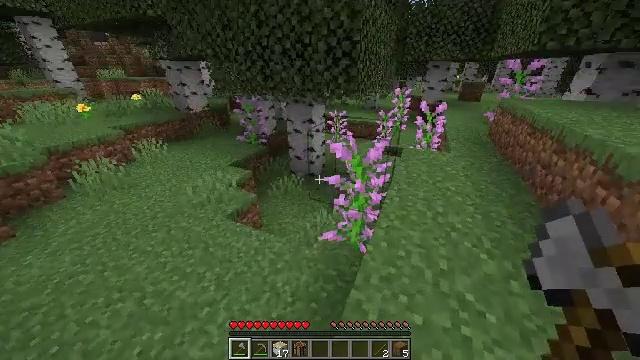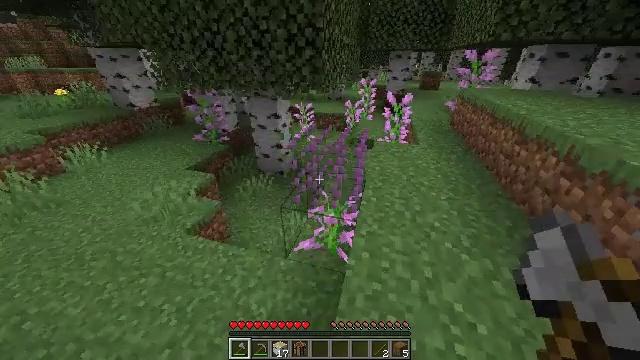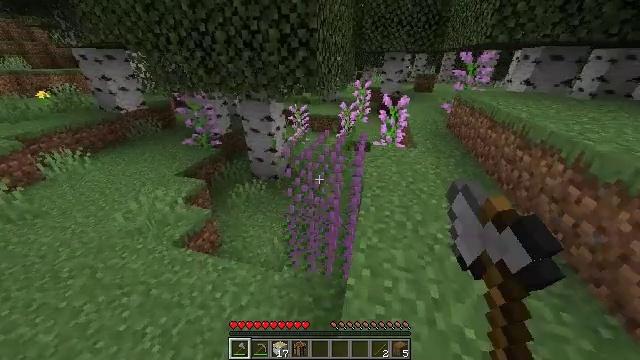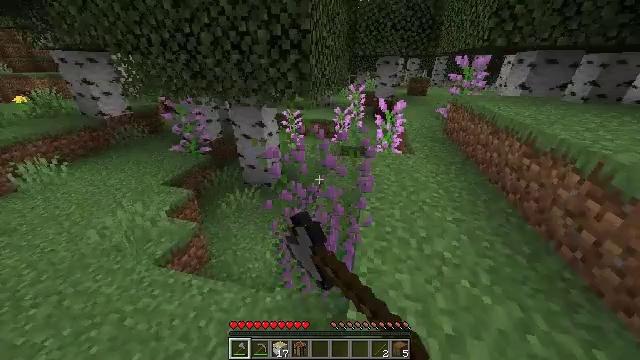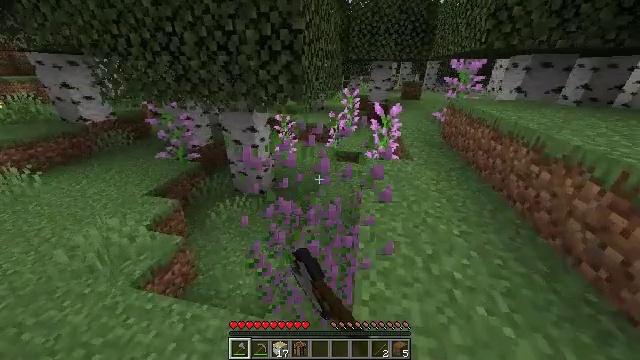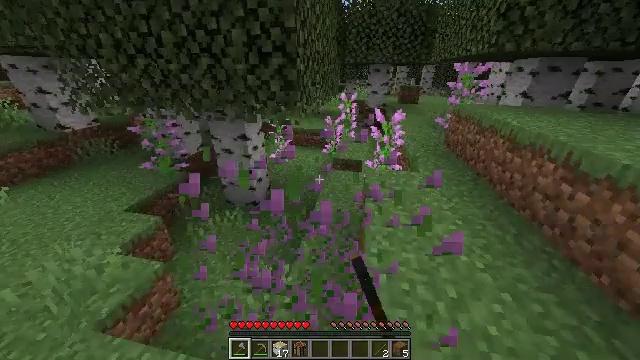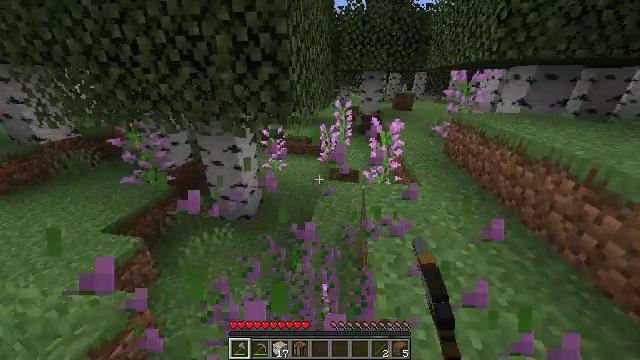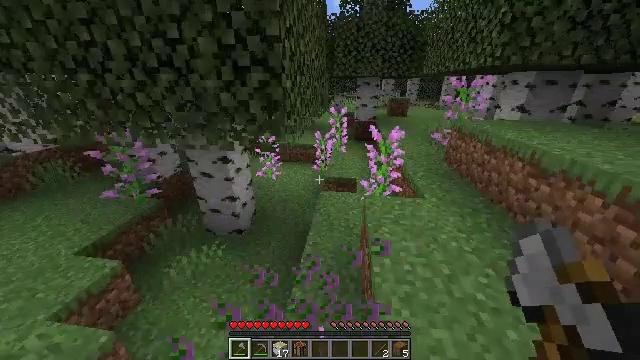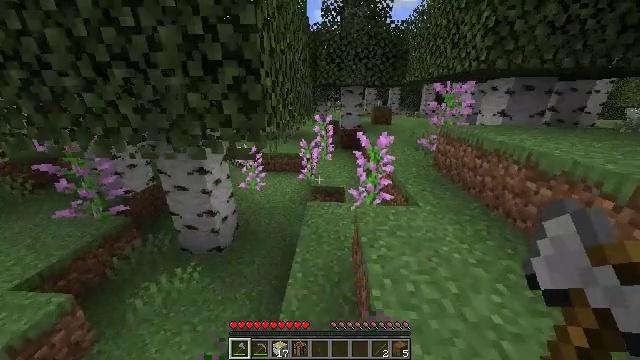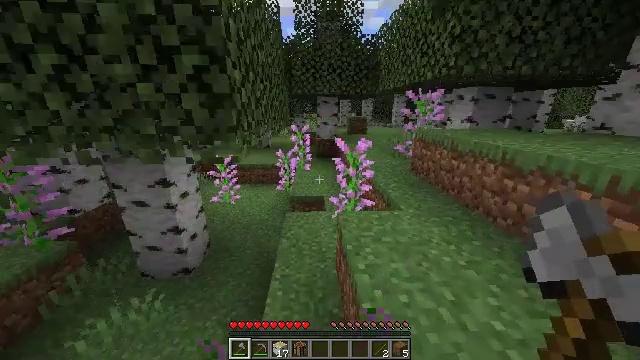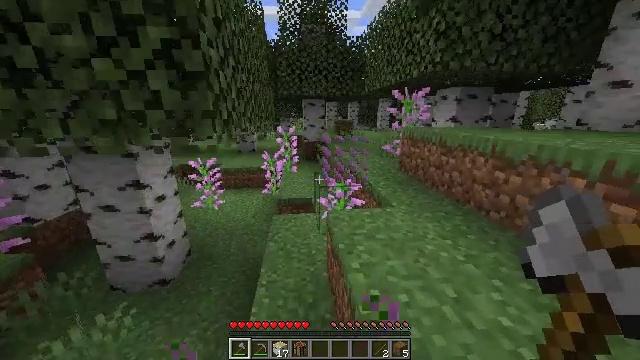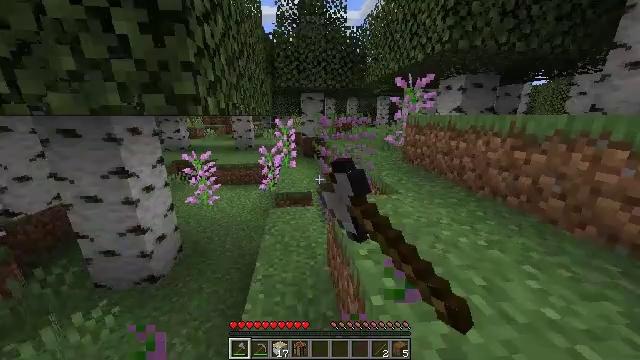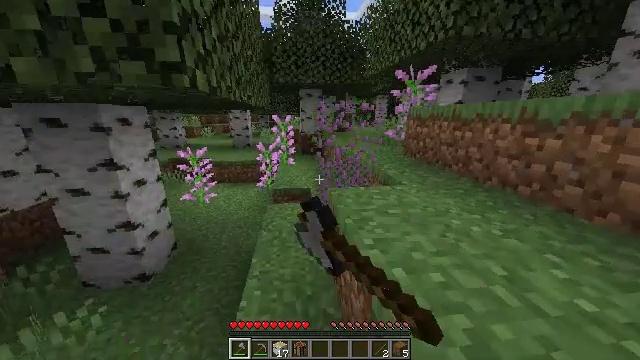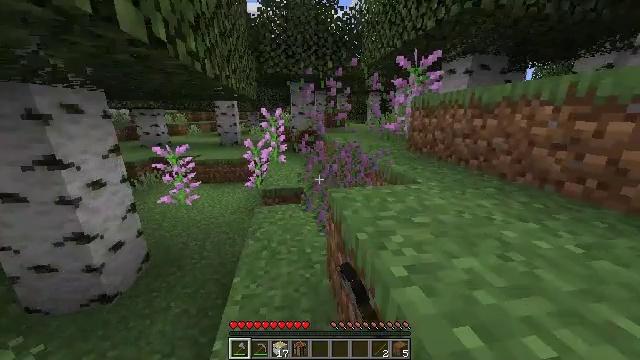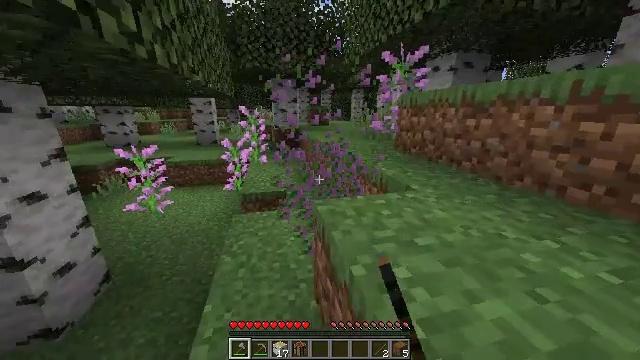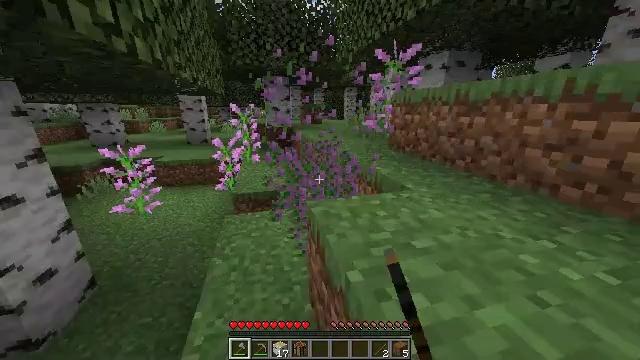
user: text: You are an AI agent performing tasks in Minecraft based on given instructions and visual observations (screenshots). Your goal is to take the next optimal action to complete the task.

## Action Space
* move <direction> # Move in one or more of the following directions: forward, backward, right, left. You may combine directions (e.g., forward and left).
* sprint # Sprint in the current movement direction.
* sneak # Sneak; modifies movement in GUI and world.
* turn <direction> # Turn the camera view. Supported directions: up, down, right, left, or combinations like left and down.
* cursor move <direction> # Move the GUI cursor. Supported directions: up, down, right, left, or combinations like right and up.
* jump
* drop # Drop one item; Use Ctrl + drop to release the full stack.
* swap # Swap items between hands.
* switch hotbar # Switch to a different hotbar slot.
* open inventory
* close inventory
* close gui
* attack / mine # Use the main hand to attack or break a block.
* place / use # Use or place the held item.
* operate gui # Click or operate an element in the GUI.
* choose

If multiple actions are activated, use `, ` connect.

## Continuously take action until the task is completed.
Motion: motion action
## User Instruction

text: Collect lilac by left-clicking.
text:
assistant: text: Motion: move forward, sprint, turn right and down, attack / mine
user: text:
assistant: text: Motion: move forward, sprint, turn right, attack / mine
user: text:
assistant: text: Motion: move forward, sprint, turn right, attack / mine
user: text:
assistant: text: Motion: move forward, sprint, turn right, attack / mine
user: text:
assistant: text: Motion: move forward, sprint, turn right and up, attack / mine
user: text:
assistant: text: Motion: move forward, sprint, turn right and up, attack / mine
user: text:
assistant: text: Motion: move forward, sprint, turn right and up, attack / mine
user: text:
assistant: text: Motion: move forward, sprint, turn right and up, attack / mine
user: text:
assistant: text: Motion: move forward, sprint, turn right and up, attack / mine
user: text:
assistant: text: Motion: move forward, sprint, turn right and up, attack / mine
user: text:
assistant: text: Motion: move forward, sprint, attack / mine
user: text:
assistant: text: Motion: move forward, sprint, attack / mine
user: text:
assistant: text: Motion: move forward, sprint, turn right, attack / mine
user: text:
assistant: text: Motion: move forward, sprint, turn right, attack / mine
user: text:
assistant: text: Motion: move forward, sprint, turn right, attack / mine
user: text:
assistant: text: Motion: move forward, sprint, attack / mine
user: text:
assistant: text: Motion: move forward, sprint, attack / mine
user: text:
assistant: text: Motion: move forward, sprint, turn left and up, attack / mine
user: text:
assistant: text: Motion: move forward, sprint, turn left, attack / mine
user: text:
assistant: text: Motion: move forward, sprint, turn left, attack / mine
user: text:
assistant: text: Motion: move forward, sprint, turn left, attack / mine
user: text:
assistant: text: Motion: move forward, sprint, attack / mine
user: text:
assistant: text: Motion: move forward, sprint, attack / mine
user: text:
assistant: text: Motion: move forward, sprint, turn left, attack / mine
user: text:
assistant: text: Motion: move forward, sprint, turn left, attack / mine
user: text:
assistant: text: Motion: move forward and move right, sprint, attack / mine
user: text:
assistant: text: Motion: move forward and move right, sprint, attack / mine
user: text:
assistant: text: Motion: move forward and move right, sprint, turn left, attack / mine
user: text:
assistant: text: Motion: move forward and move right, sprint, turn left, attack / mine
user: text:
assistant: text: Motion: sprint, attack / mine